【题型】填空题　【知识点】解析几何　【难度】easy
已知直线$l_1:3x-4y-6=0$和直线$l_2:y=-1$,抛物线$x^2=4y$上一动点$P$到直线$l_1$和直线$l_2$的距离之和的最小值是\underline{\quad\quad\quad}.
【解答】
\noindent \textbf{【答案】} 2

\vspace{0.5em}
\noindent \textbf{【分析】} 根据抛物线的定义把点$P$到准线的距离转化为点$P$到焦点的距离，再利用平面几何知识即可求解.

\vspace{0.5em}
\noindent \textbf{【详解】} 由题意可得：抛物线$x^2=4y$的焦点$F(0,1)$，准线$l_2:y=-1$，

\vspace{0.5em}
\noindent 设动点$P$到直线$l_1,l_2$的距离分别为$d_1,d_2$，

\noindent 点$F$到直线$l_1$的距离为$d_3 = \dfrac{|3\times0-4\times1-6|}{\sqrt{3^2+(-4)^2}} = 2$，

\noindent 则$d_2 = |PF|$，可得$d_1 + d_2 = d_1 + |PF| \geq d_3 = 2$，

\noindent 当且仅当点$P$在点$F$到直线$l_1$的垂线上且$P$在$F$与$l_1$之间时，等号成立，

\noindent 故动点$P$到直线$l_1$和直线$l_2$的距离之和的最小值是2.

\vspace{0.5em}
\noindent 故答案为：2
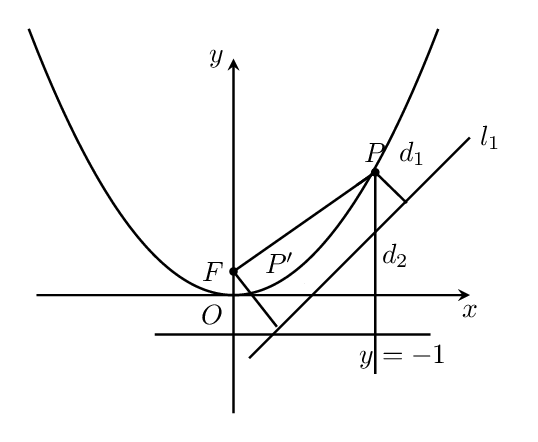